Question: Count the number of objects in the diagram.
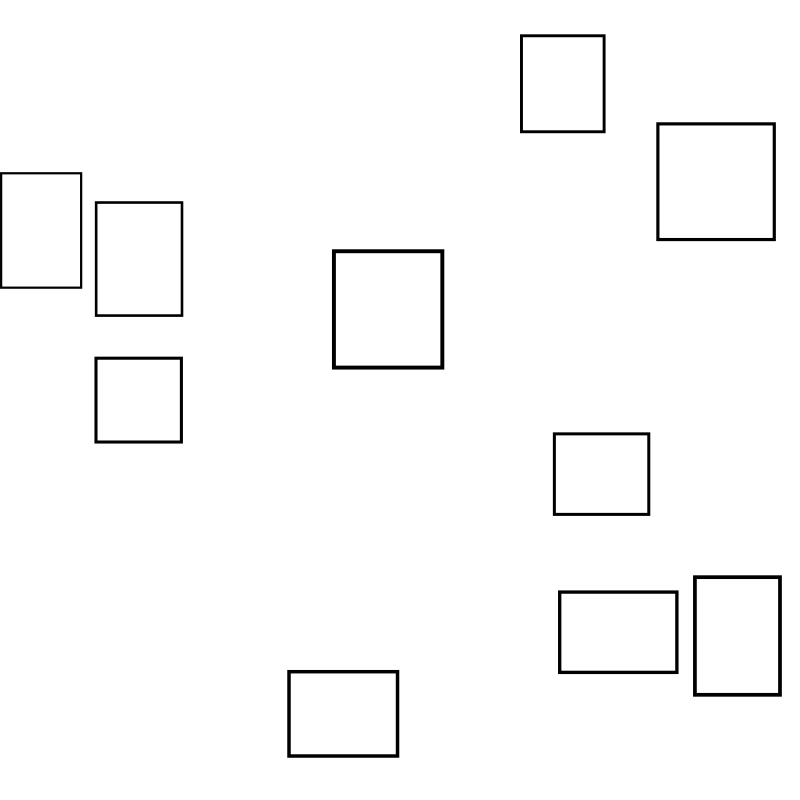
Answer: 10